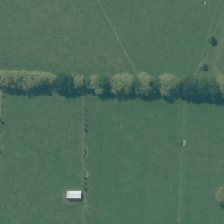
Land cover: shortrotation_cropland